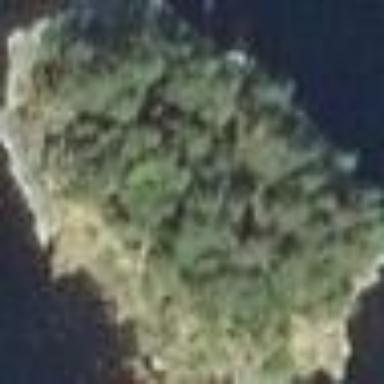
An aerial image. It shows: Islet.